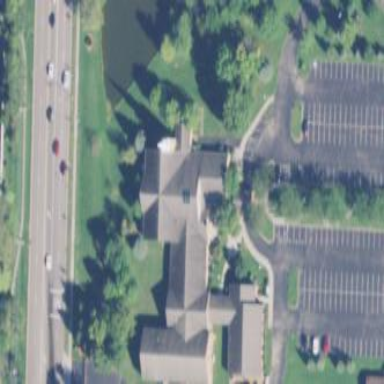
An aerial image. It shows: Building that is place of worship.